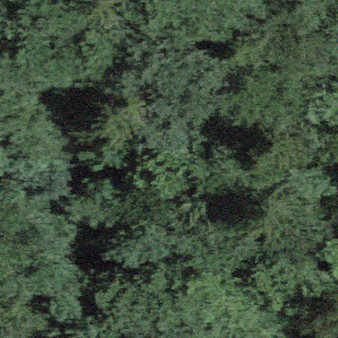
Label: other